Question: I am looking for <URL> on Python.

1. ready module. If one exists.
2. way to plot hexagonal cell
3. algorithms to work with hexagonal cells as array or smth else
:
A self-organizing map (SOM) or self-organizing feature map (SOFM) is a type of artificial neural network that is trained using unsupervised learning to produce a low-dimensional (typically two-dimensional)
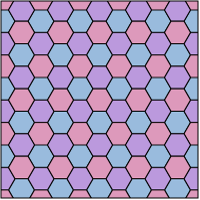
Answer: I don't have an answer for point 1, but some hints for point 2 and 3. In your context, you're not modelling a physical 2D space but a conceptual space with tiles that have 6 neighbors. This can be modelled with square tiles arranged in columns with the odd colums shifted vertically by half the size of a square. I'll try an ASCII diagram:
'''
___ ___ ___
| |___| |___| |___
|___| |___| |___| |
| |___| |___| |___|
|___| |___| |___| |
| |___| |___| |___|
|___| |___| |___| |
|___| |___| |___|
'''
You can see easily that each square has 6 neighbors (except the ones on the edges of course). This gets easily modeled as a 2D array of squares, and the rules to compute the coordinates of the square at at position (i, j), i being the row and j the column are quite simple:
if j is even:
'''
(i+1, j), (i-1, j), (i, j-1), (i, j+1), (i-1, j-1), (i+1, j-1)
'''
if j is odd:
'''
(i+1, j), (i-1, j), (i, j-1), (i, j+1), (i+1, j-1), (i+1, j+1)
'''
(the 4 first terms are identical)